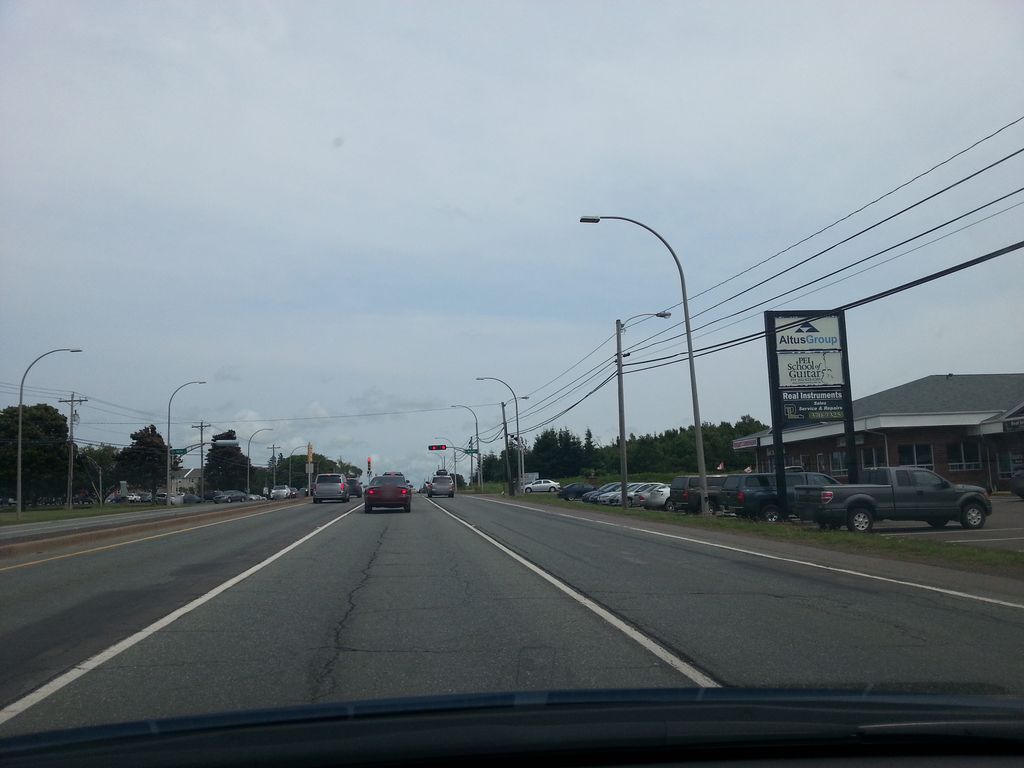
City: charlottetown